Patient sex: F
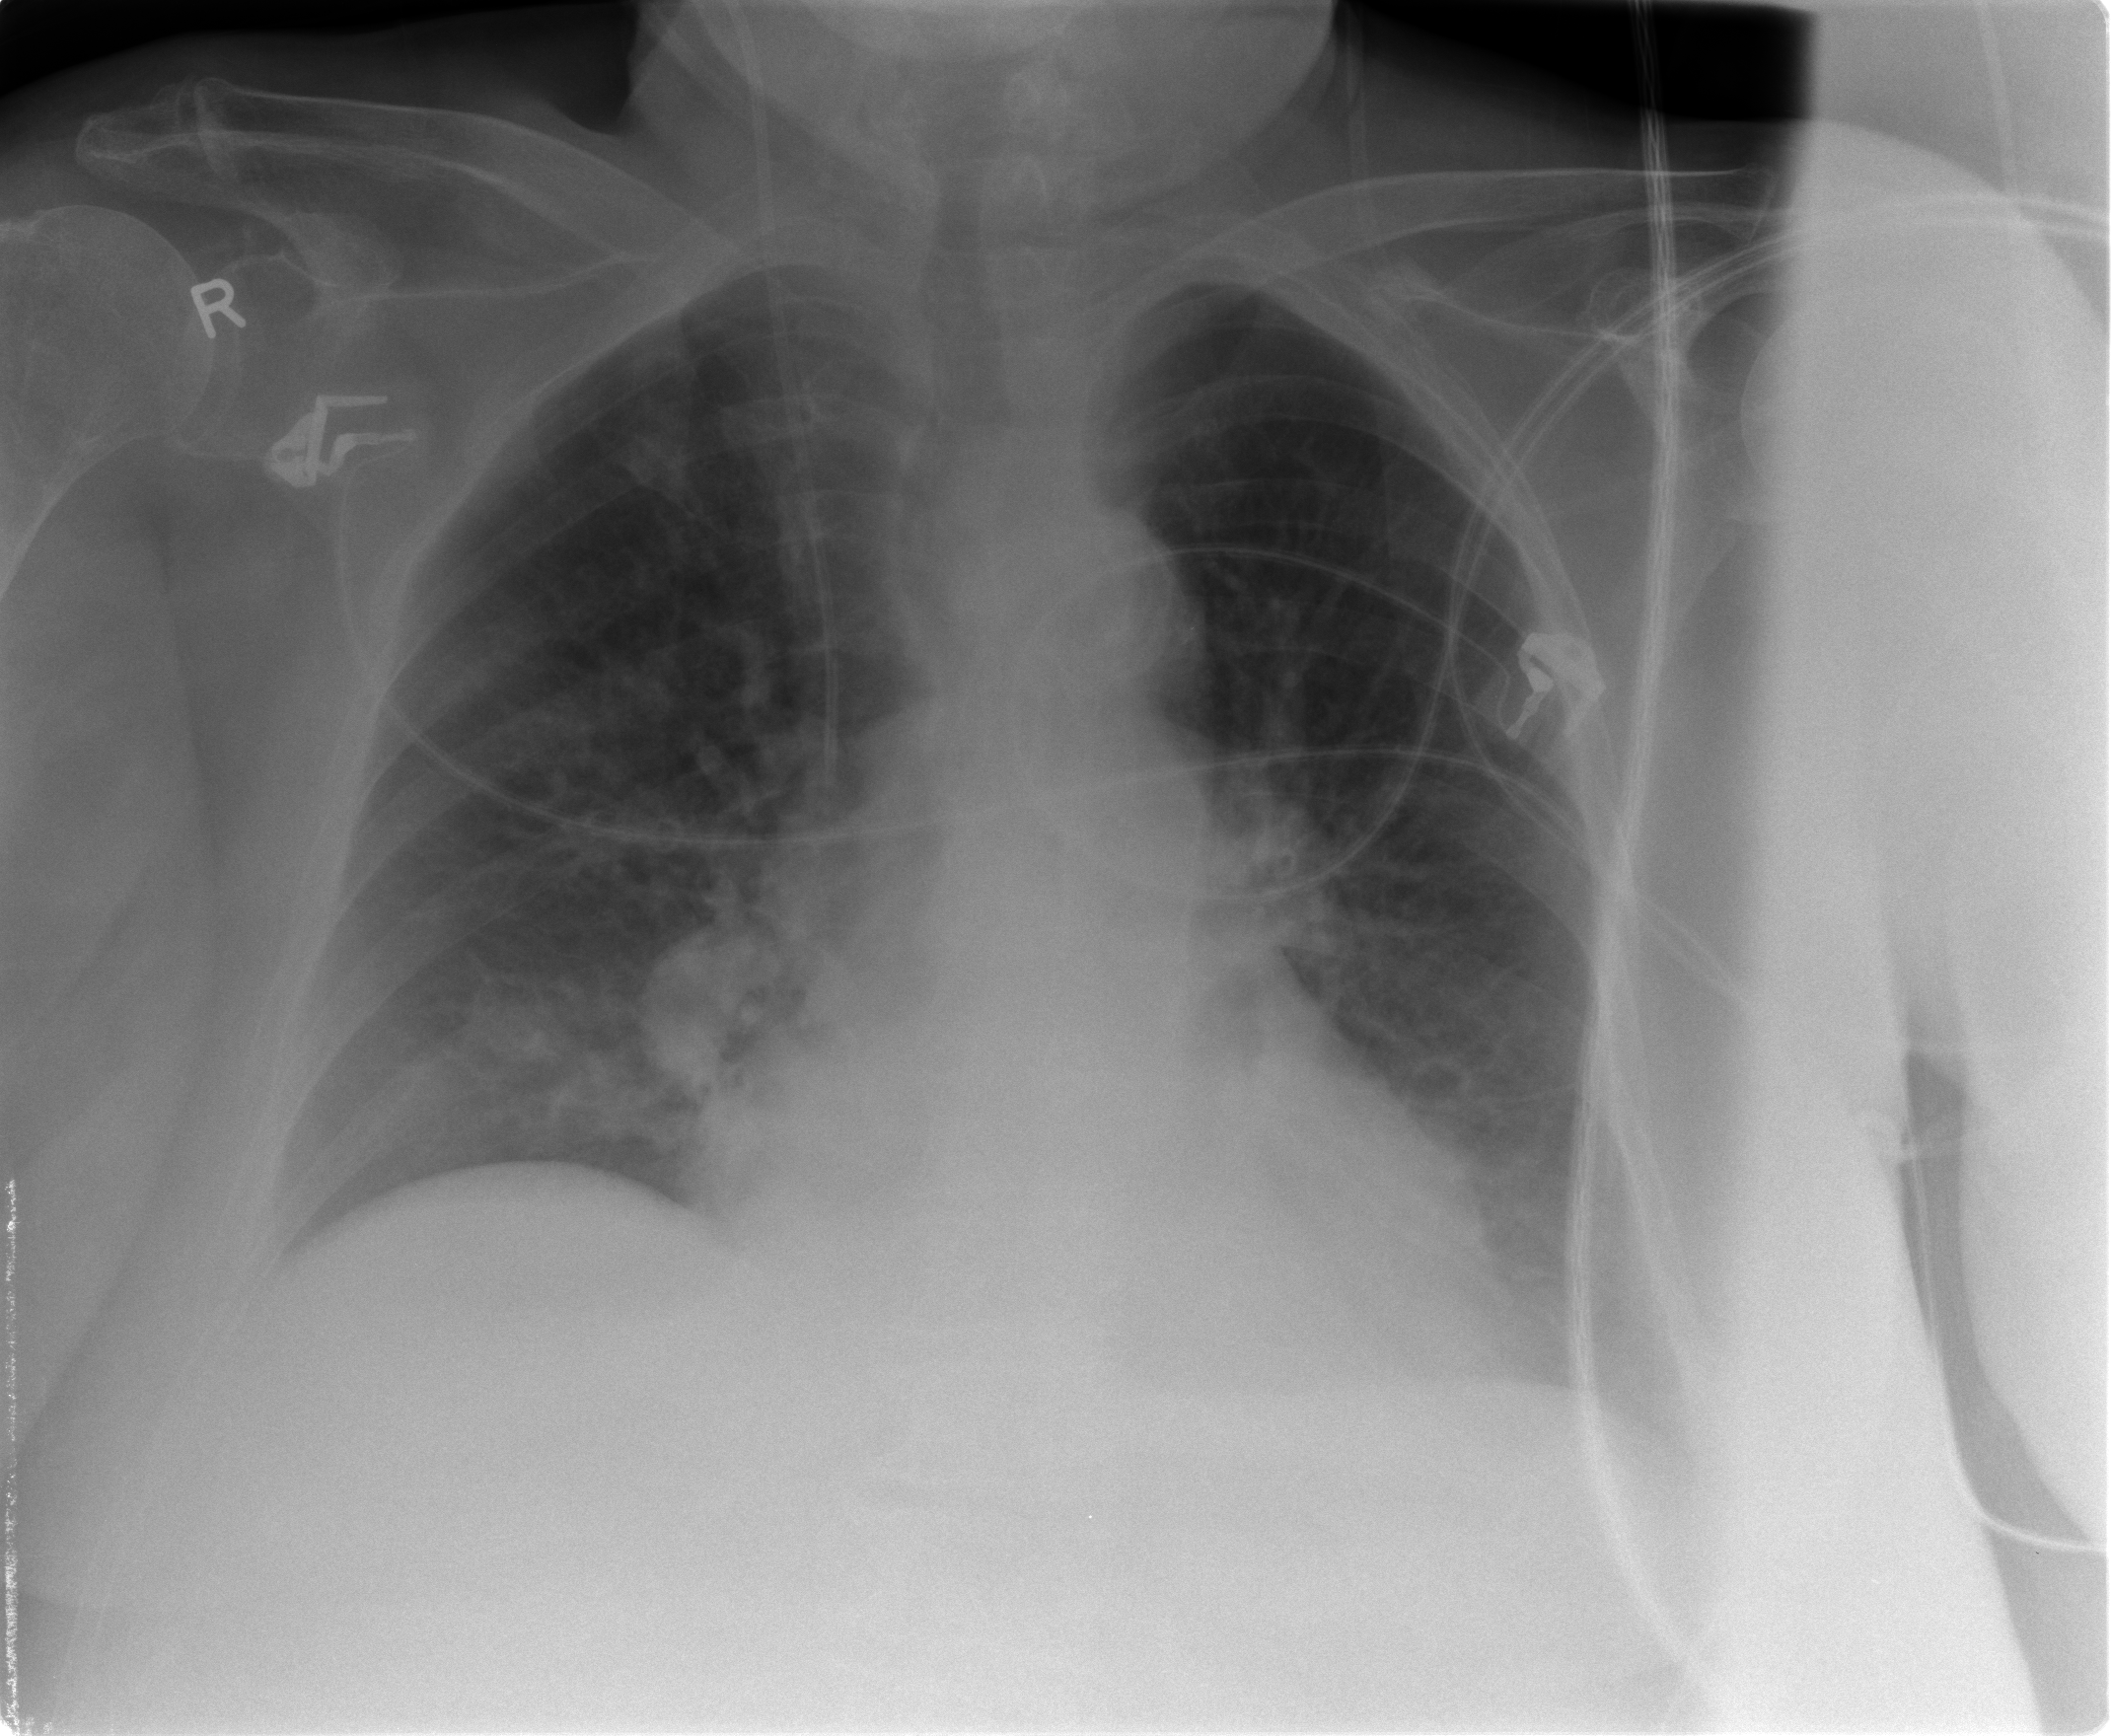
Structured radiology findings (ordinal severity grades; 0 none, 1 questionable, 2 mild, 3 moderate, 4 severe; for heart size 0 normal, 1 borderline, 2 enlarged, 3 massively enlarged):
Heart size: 0
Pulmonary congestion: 1
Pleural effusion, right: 1
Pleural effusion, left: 1
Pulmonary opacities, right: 0
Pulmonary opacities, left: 0
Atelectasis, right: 2
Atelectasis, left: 2